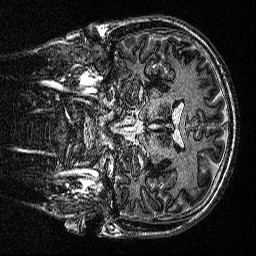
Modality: MP2RAGE
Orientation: coronal
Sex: male
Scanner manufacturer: siemens
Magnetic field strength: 3 T
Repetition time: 5 s
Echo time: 0.00292 s